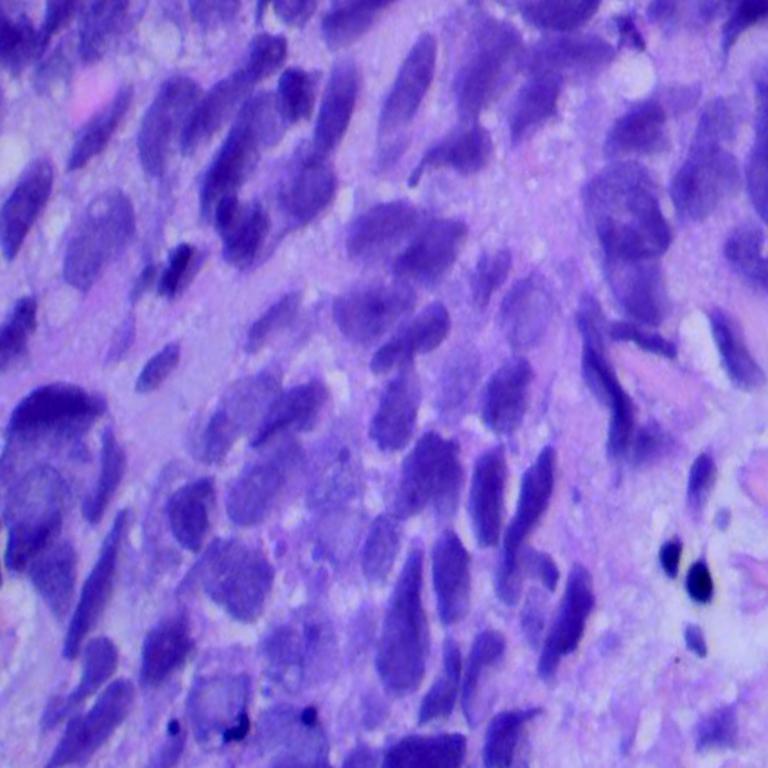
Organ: lung
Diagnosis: squamous carcinomas